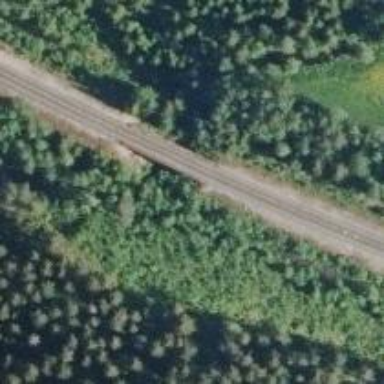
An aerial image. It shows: Bridge over railway track of class B1.